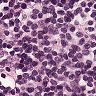
Metastatic tissue present: no